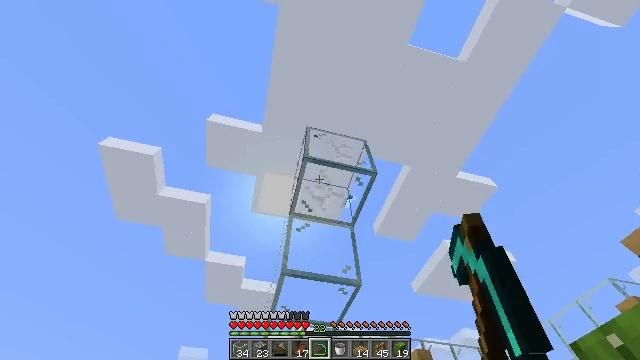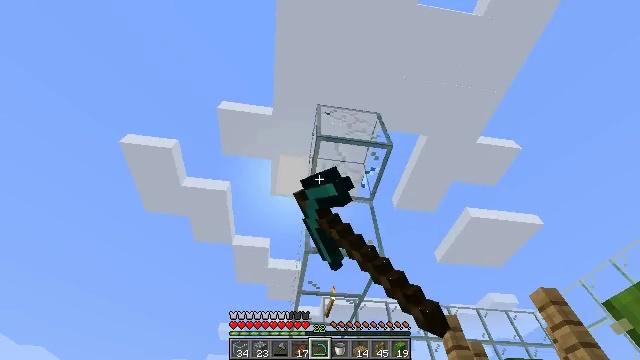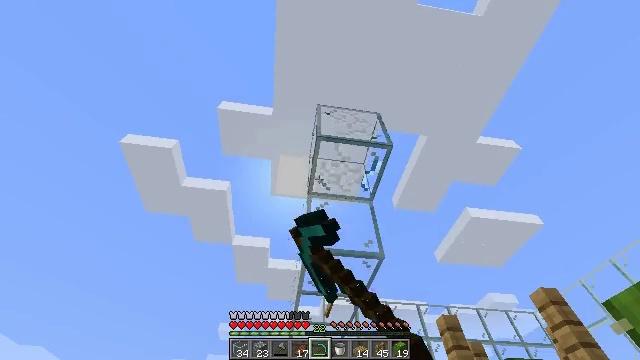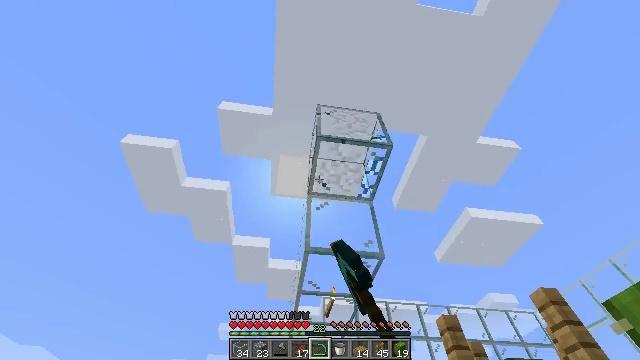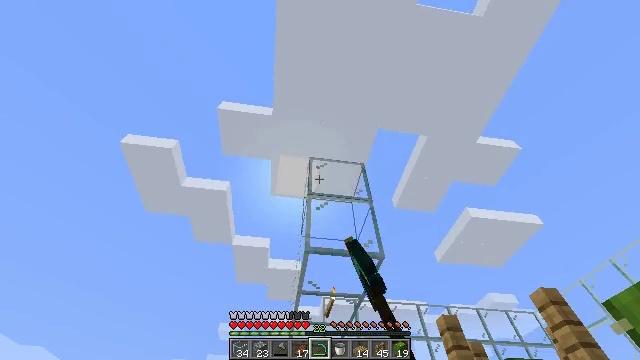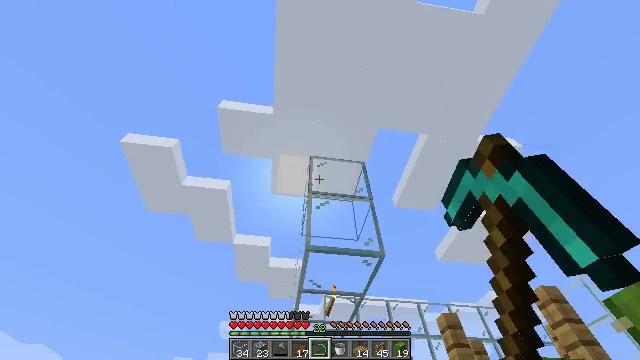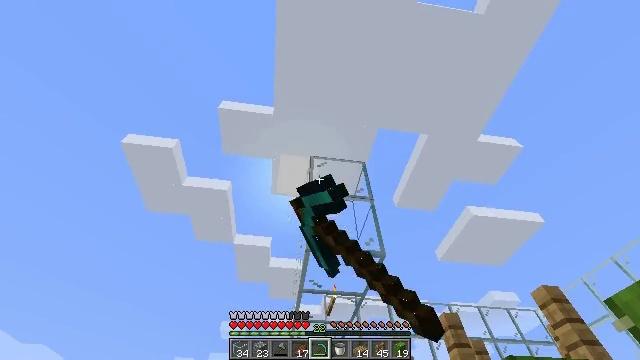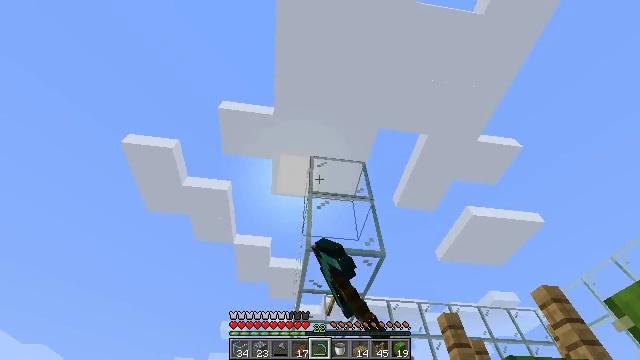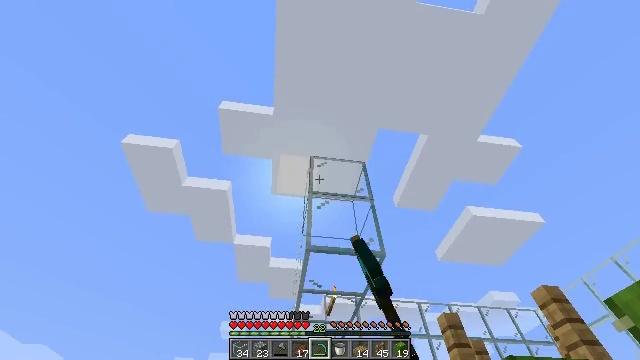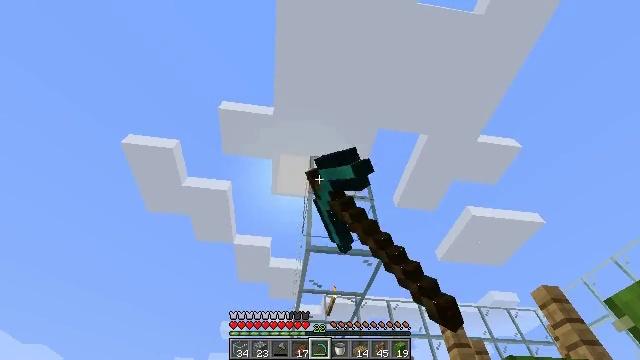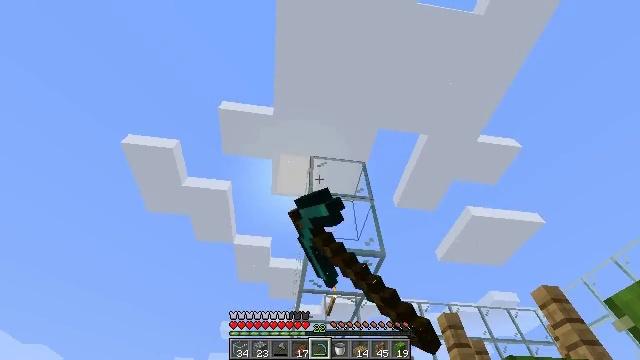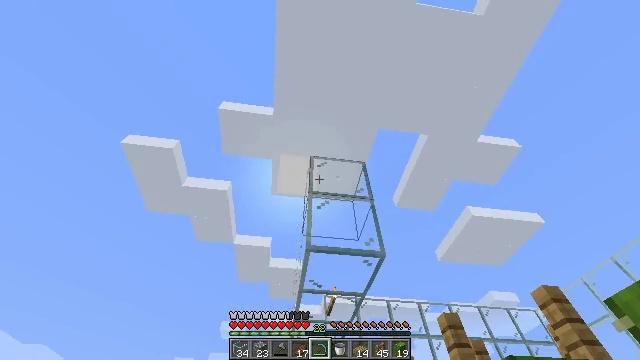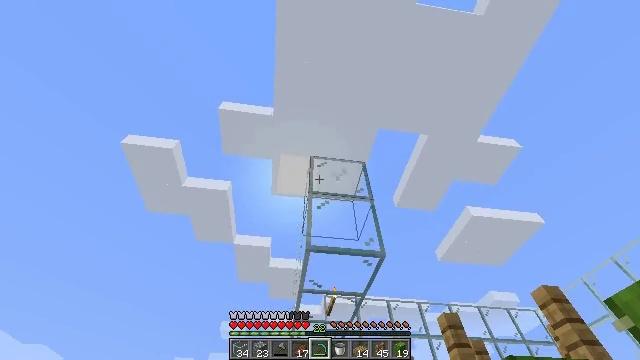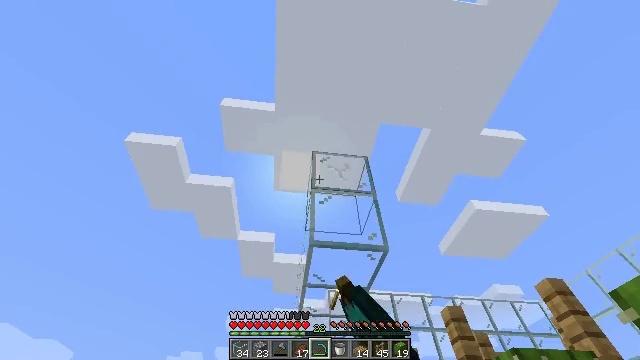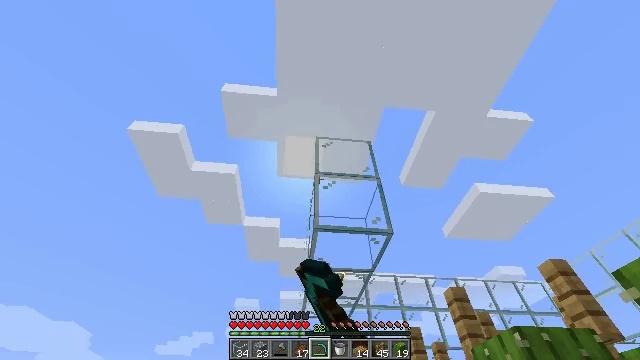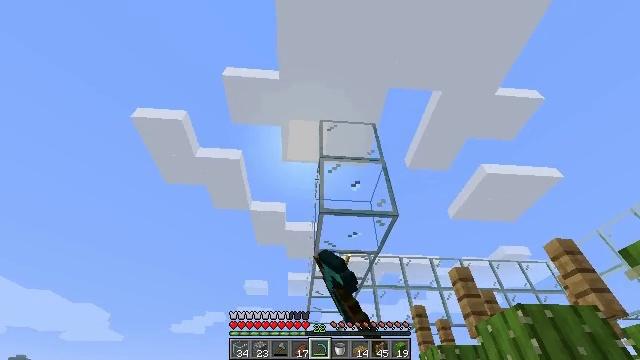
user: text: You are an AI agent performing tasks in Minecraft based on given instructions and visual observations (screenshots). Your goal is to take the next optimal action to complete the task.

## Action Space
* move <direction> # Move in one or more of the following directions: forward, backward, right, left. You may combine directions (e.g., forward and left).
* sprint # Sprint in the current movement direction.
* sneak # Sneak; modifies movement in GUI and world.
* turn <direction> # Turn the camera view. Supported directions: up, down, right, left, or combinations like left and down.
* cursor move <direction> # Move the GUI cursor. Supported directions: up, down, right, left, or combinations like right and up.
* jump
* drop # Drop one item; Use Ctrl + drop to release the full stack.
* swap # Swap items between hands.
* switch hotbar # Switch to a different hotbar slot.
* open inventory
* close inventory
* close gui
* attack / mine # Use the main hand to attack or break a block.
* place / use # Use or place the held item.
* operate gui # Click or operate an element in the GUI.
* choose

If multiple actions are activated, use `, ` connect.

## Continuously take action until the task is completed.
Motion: motion action
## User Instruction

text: Attack the glass to break it.
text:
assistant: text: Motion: turn left and down, attack / mine
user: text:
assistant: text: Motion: attack / mine
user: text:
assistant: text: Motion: attack / mine
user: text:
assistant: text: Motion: attack / mine
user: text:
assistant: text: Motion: attack / mine
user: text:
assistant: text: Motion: attack / mine
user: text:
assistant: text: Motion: attack / mine
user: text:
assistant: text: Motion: attack / mine
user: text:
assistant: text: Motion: attack / mine
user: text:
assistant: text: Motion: attack / mine
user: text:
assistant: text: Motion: attack / mine
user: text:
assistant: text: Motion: attack / mine
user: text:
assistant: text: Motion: turn down, attack / mine
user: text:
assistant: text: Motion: turn left and down, attack / mine
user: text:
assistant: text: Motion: turn left and down, attack / mine
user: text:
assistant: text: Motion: attack / mine
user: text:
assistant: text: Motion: attack / mine
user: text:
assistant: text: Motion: attack / mine
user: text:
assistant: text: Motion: attack / mine
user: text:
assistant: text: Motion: attack / mine
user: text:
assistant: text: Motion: attack / mine
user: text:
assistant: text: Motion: attack / mine
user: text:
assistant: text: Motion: attack / mine
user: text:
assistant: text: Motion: attack / mine
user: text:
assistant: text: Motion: attack / mine
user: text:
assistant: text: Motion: attack / mine
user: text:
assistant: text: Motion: attack / mine
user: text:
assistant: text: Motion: attack / mine
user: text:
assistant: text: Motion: turn up, attack / mine
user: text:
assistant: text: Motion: attack / mine